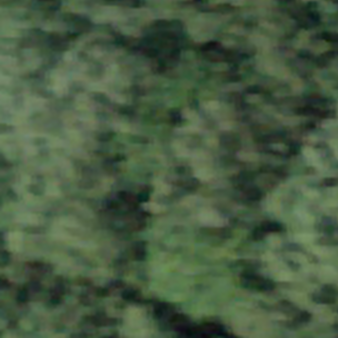
Label: other